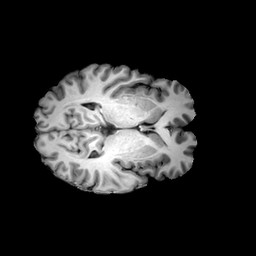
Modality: T1w
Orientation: axial
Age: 32
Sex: male
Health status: ill